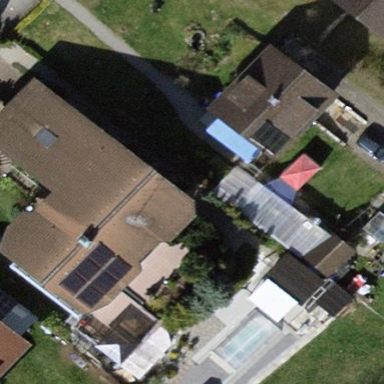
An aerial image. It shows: Detached building.